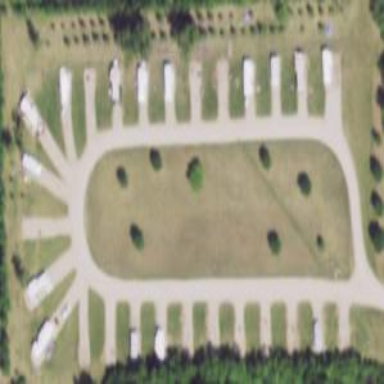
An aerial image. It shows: Caravan site for tourism.